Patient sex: F
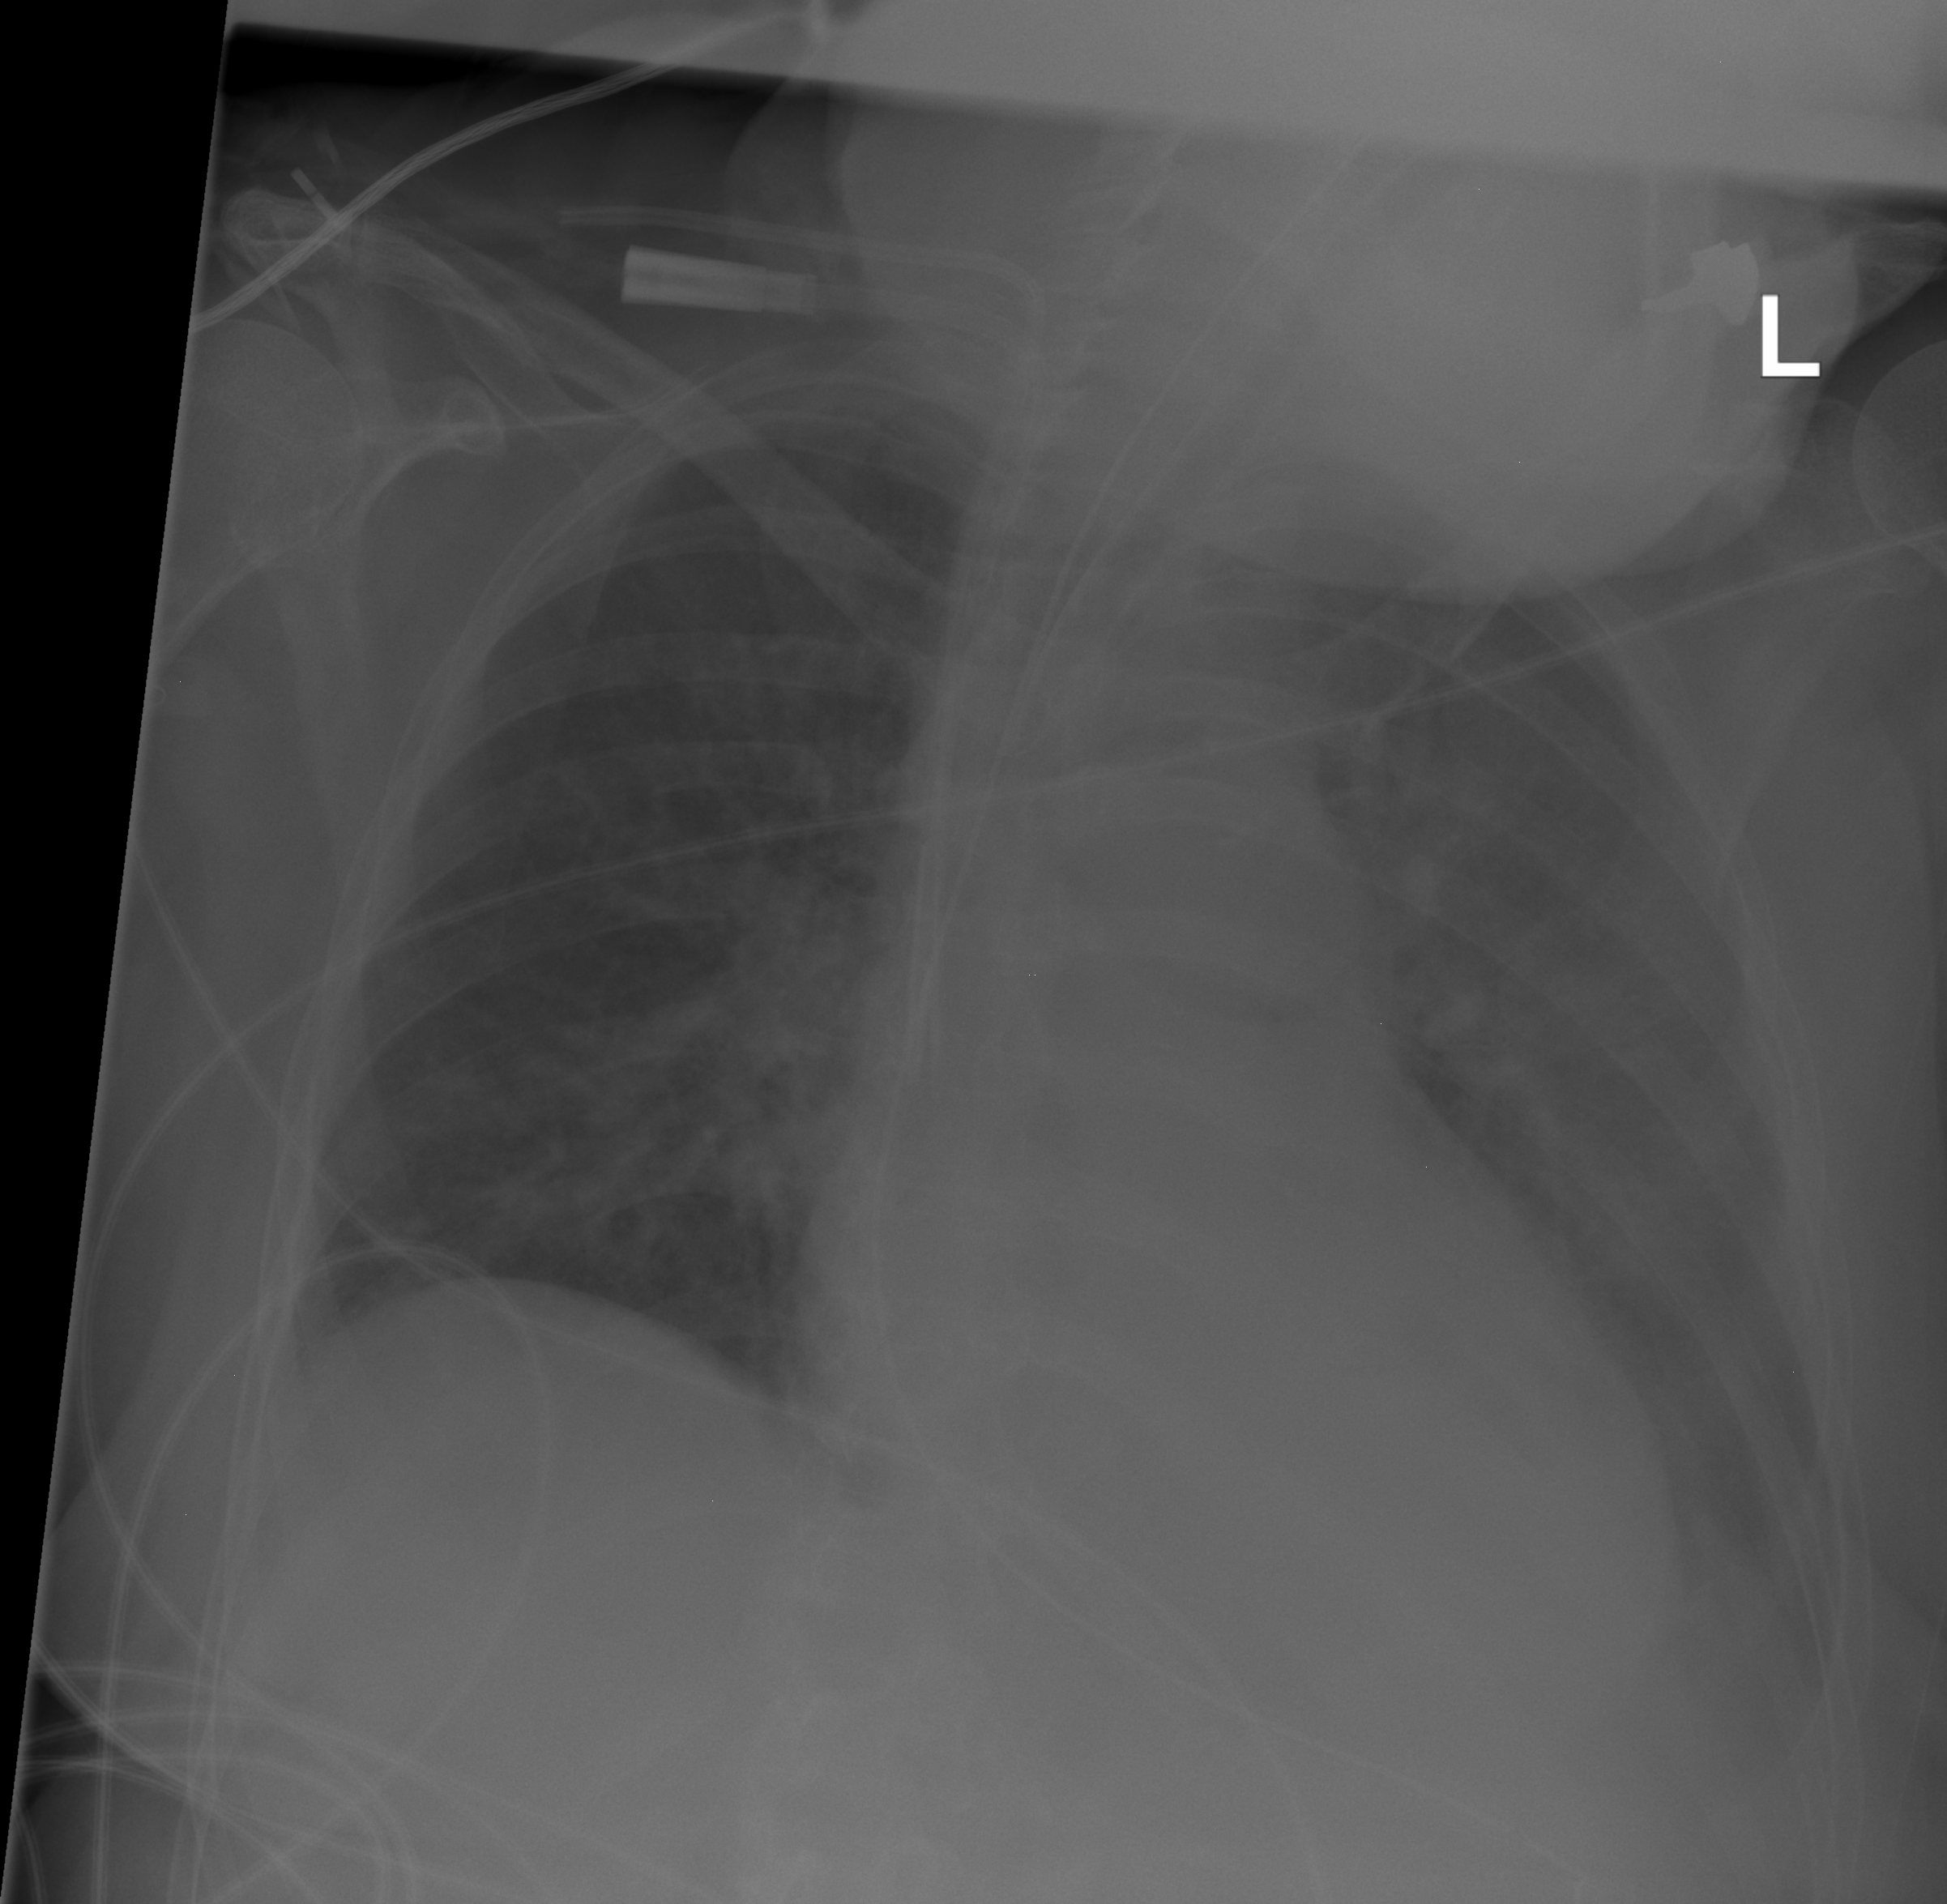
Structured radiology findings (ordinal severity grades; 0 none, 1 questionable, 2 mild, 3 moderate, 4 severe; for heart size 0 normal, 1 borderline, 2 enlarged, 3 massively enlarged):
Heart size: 0
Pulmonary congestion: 2
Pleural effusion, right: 0
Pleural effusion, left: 3
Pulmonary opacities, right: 0
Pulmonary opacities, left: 0
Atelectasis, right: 0
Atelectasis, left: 0